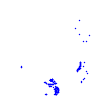
Particle: pion